Question: I'm using bootstrap date picker, but unfortunately it doesn't support jalali calender. I searched on google for conversion of it, but I didn't find anything useful. So I need to change the datepicker and customize it like this image below.

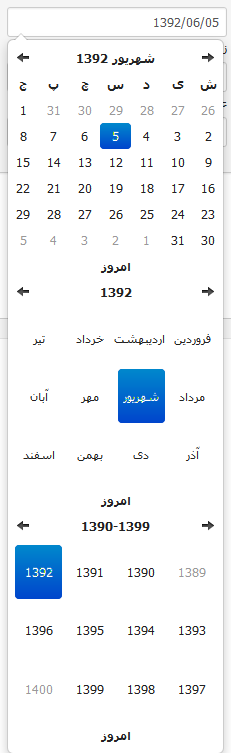
Answer: download file zip persian-datepicker in <URL>
then added
in file zip, Sample code is available
'''
<script type="text/javascript" src="../lib/jquery.js"></script>
<link href="../lib/bootstrap/css/bootstrap.min.css" rel="stylesheet" type="text/css"/>
<script type="text/javascript" src="../lib/bootstrap/js/bootstrap.min.js"></script>
<link href="css/persian-datepicker-0.4.5.css" rel="stylesheet" type="text/css"/>
<script type="text/javascript" src="../lib/persian-date.js"></script>
<script type="text/javascript" src="js/persian-datepicker-0.4.5.min.js"></script>
'''
then html code sample added
'''
<div class="form-group col-xs-6">
<label>Select Date</label>
<input id="observer" type="text" class="form-control"/>
</div>
<div class="form-group col-xs-6">
<div id="inlineDatepicker" data-date="2016/12/13 12:20" class="col-xs-12"> </div>
<div class="col-xs-12">
<input id="inlineDatepickerAlt" type="text" class="form-control"/>
</div>
'''
then script jquery added
'''
<script type="text/javascript">
$(document).ready(function () {
$("#observer").persianDatepicker({
altField: '#observer',
altFormat: "YYYY MM DD HH:mm:ss",
observer: true,
format: 'YYYY/MM/DD HH:mm:ss',
timePicker: {
enabled: true
},
});
//inline datepicker
$("#observer").css( "z-index", "1000" );
window.pd = $("#inlineDatepicker").persianDatepicker({
timePicker: {
enabled: true
},
altField: '#inlineDatepickerAlt',
altFormat: "YYYY/MM/DD HH:mm",
checkDate: function (unix) {
var output = true;
var d = new persianDate(unix);
if (d.date() == 20) {
output = false;
}
return output;
},
checkMonth: function (month) {
var output = true;
if (month == 1) {
output = false;
}
return output;
}, checkYear: function (year) {
var output = true;
if (year == 1396) {
output = false;
}
return output;
}
}).data('datepicker');
$("#inlineDatepicker").pDatepicker("setDate", [1391, 12, 1, 11, 14]);
});
</script>
'''
If time did not want
it is jquery
'''
$("#observer").persianDatepicker({
altField: '#observer',
altFormat: "YYYY MM DD",
observer: true,
format: 'YYYY/MM/DD',
});
'''